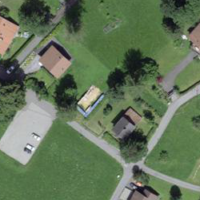
EUNIS habitat code: 24
Species observed at this site:
Larix decidua